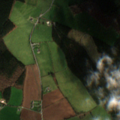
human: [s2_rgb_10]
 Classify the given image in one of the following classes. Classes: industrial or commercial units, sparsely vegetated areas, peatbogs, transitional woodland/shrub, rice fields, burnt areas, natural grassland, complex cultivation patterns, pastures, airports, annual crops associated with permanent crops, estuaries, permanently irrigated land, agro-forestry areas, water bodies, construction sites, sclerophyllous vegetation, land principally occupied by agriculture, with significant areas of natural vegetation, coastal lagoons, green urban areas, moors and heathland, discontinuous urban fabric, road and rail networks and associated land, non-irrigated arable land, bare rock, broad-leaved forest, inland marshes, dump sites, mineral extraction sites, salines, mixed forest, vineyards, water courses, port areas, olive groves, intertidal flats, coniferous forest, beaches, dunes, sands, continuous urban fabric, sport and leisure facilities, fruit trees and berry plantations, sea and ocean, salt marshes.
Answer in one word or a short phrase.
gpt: non-irrigated arable land, pastures, coniferous forest